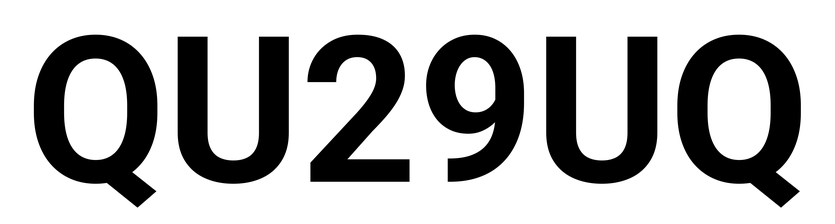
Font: Roboto_Bold